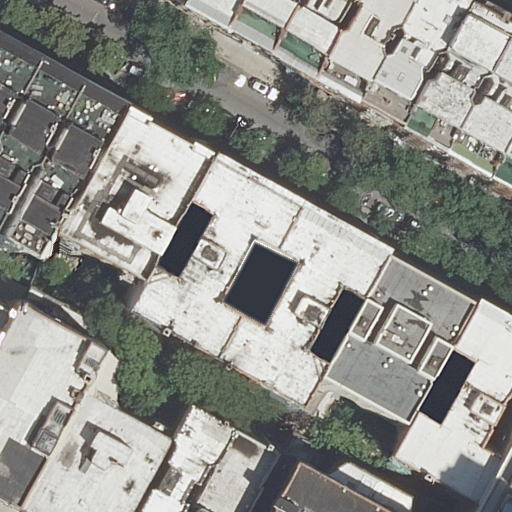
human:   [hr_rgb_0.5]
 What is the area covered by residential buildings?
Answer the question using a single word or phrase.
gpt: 6246m2

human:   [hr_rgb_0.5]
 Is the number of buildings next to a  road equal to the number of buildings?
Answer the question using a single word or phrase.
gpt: yes

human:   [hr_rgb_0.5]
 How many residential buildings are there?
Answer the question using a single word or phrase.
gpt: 23

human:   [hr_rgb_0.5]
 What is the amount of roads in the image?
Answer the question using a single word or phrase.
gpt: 4

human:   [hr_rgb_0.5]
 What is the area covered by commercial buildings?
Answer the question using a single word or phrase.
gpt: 0m2

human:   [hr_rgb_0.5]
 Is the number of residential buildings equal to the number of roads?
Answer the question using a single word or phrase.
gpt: no

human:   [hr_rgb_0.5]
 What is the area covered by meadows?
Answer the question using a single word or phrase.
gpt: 0m2

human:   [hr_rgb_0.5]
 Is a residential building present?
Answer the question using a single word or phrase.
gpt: yes

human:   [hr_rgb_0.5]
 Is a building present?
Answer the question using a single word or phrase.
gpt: yes

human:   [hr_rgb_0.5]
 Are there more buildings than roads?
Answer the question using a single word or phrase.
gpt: yes

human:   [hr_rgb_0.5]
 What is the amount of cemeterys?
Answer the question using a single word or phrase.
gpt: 0

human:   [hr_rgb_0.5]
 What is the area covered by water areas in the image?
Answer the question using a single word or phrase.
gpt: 0m2

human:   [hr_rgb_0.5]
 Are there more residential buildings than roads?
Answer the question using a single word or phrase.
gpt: yes

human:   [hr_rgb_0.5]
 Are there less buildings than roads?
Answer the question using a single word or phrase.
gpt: no

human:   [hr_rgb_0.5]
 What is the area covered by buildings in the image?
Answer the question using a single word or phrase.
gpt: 7108m2

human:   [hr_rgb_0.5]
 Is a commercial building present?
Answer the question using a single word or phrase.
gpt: no

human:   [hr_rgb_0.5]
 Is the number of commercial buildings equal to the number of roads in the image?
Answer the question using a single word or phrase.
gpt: no

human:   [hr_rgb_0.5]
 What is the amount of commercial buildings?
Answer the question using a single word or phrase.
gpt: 0

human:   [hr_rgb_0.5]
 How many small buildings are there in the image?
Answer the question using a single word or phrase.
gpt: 5

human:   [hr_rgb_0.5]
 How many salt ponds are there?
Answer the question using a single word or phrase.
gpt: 0

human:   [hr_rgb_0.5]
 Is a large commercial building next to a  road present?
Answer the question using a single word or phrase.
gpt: no

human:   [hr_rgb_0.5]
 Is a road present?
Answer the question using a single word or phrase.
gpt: yes

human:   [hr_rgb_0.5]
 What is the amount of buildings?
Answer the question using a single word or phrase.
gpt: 24

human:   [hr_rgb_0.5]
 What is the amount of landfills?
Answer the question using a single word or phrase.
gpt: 0

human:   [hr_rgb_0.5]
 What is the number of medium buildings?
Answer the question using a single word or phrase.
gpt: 13

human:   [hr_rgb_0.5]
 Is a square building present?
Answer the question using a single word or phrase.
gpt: no

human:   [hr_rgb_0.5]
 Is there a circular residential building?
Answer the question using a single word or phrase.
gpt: no

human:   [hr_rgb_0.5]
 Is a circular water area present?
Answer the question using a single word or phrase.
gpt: no

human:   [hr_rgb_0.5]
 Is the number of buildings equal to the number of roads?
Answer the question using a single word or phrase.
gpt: no

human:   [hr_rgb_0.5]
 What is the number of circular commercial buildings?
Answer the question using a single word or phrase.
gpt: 0

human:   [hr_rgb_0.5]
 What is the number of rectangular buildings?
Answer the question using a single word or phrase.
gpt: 6

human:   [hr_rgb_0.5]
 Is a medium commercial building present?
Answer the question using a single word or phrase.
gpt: no

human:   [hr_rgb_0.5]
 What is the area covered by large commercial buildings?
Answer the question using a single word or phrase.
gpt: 0m2

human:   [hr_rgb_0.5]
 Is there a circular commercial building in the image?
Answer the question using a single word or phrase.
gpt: no

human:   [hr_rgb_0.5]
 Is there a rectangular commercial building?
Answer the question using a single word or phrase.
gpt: no

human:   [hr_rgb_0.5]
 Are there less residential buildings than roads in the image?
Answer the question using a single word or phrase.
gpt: no

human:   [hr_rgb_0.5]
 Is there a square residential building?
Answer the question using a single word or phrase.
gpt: no

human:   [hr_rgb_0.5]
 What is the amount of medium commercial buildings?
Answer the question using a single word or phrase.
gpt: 0

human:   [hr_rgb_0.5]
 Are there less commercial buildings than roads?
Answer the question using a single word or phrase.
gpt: yes

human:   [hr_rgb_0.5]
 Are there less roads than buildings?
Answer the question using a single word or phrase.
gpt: yes

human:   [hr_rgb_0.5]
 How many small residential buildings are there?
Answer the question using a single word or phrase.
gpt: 5

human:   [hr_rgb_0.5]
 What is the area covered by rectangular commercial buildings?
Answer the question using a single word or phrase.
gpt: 0m2

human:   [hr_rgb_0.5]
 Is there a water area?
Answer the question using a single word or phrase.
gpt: no

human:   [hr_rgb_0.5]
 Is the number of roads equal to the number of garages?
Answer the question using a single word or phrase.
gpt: no

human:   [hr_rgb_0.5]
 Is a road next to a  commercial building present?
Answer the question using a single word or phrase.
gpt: no

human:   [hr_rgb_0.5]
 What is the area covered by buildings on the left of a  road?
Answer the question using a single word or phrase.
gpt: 2754m2

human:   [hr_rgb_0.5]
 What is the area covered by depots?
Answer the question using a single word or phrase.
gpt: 0m2

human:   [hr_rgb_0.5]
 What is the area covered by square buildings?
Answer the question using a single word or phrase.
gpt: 0m2

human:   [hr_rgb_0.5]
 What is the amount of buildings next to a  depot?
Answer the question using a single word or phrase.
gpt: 0

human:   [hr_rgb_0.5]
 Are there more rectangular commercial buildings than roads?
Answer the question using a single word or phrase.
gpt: no

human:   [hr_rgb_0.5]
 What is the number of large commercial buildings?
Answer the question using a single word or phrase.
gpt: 0

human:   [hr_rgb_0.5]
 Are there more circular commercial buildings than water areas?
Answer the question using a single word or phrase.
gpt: no

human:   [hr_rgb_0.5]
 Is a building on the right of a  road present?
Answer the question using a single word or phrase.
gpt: yes

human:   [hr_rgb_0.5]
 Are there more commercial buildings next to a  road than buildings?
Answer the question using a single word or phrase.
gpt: no

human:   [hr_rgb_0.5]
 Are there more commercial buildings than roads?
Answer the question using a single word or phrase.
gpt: no

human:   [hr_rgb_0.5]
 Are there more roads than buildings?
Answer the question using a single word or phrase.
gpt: no

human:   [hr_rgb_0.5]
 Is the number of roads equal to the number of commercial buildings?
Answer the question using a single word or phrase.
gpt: no

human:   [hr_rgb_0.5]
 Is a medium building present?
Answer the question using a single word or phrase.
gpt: yes

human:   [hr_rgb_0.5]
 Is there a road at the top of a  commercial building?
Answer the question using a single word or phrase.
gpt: no

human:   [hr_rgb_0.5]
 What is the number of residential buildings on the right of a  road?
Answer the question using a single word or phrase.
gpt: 19

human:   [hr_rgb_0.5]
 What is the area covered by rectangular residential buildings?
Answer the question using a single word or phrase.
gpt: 360m2

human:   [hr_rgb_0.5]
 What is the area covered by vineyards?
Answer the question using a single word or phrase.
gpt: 0m2

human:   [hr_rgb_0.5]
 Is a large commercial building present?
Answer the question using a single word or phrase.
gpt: no

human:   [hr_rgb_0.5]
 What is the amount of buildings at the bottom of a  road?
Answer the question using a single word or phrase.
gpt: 13